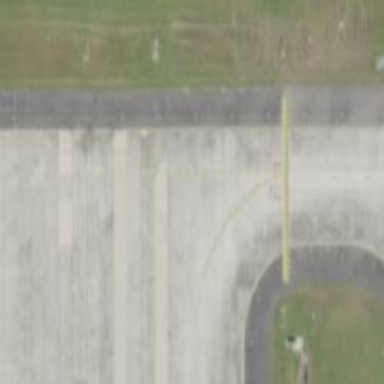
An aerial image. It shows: View of taxiway at the airport.